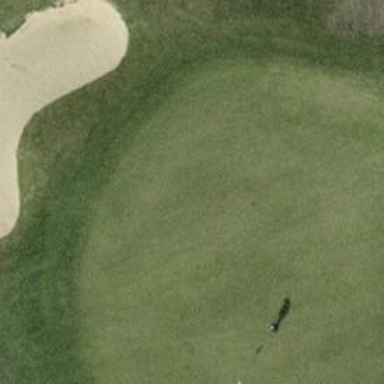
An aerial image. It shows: View of golf hole.